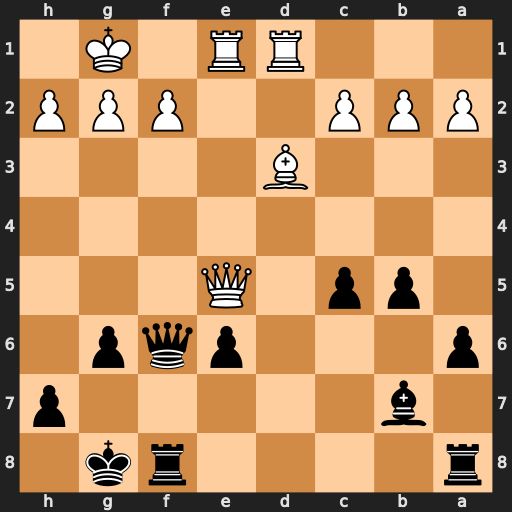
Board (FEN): r4rk1/1b5p/p3pqp1/1pp1Q3/8/3B4/PPP2PPP/3RR1K1
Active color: b
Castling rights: -
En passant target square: -
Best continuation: Qxf2+ Kh1 Qxg2#